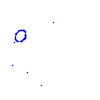
Particle: pion